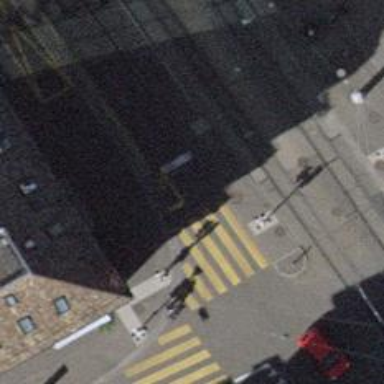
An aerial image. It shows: Road with traffic signals and zebra crossing with traffic signals.